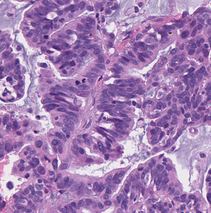
Tumor epithelial tissue: yes
Tumor-associated stroma tissue: no
Normal tissue: no